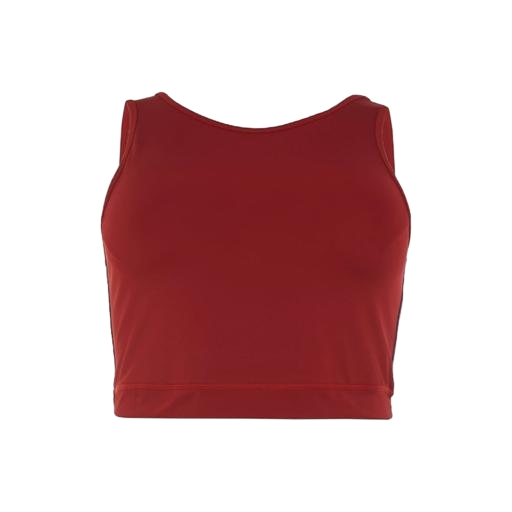
red fitted crop top, red body crop top, red v-neck split-back crop top, white background